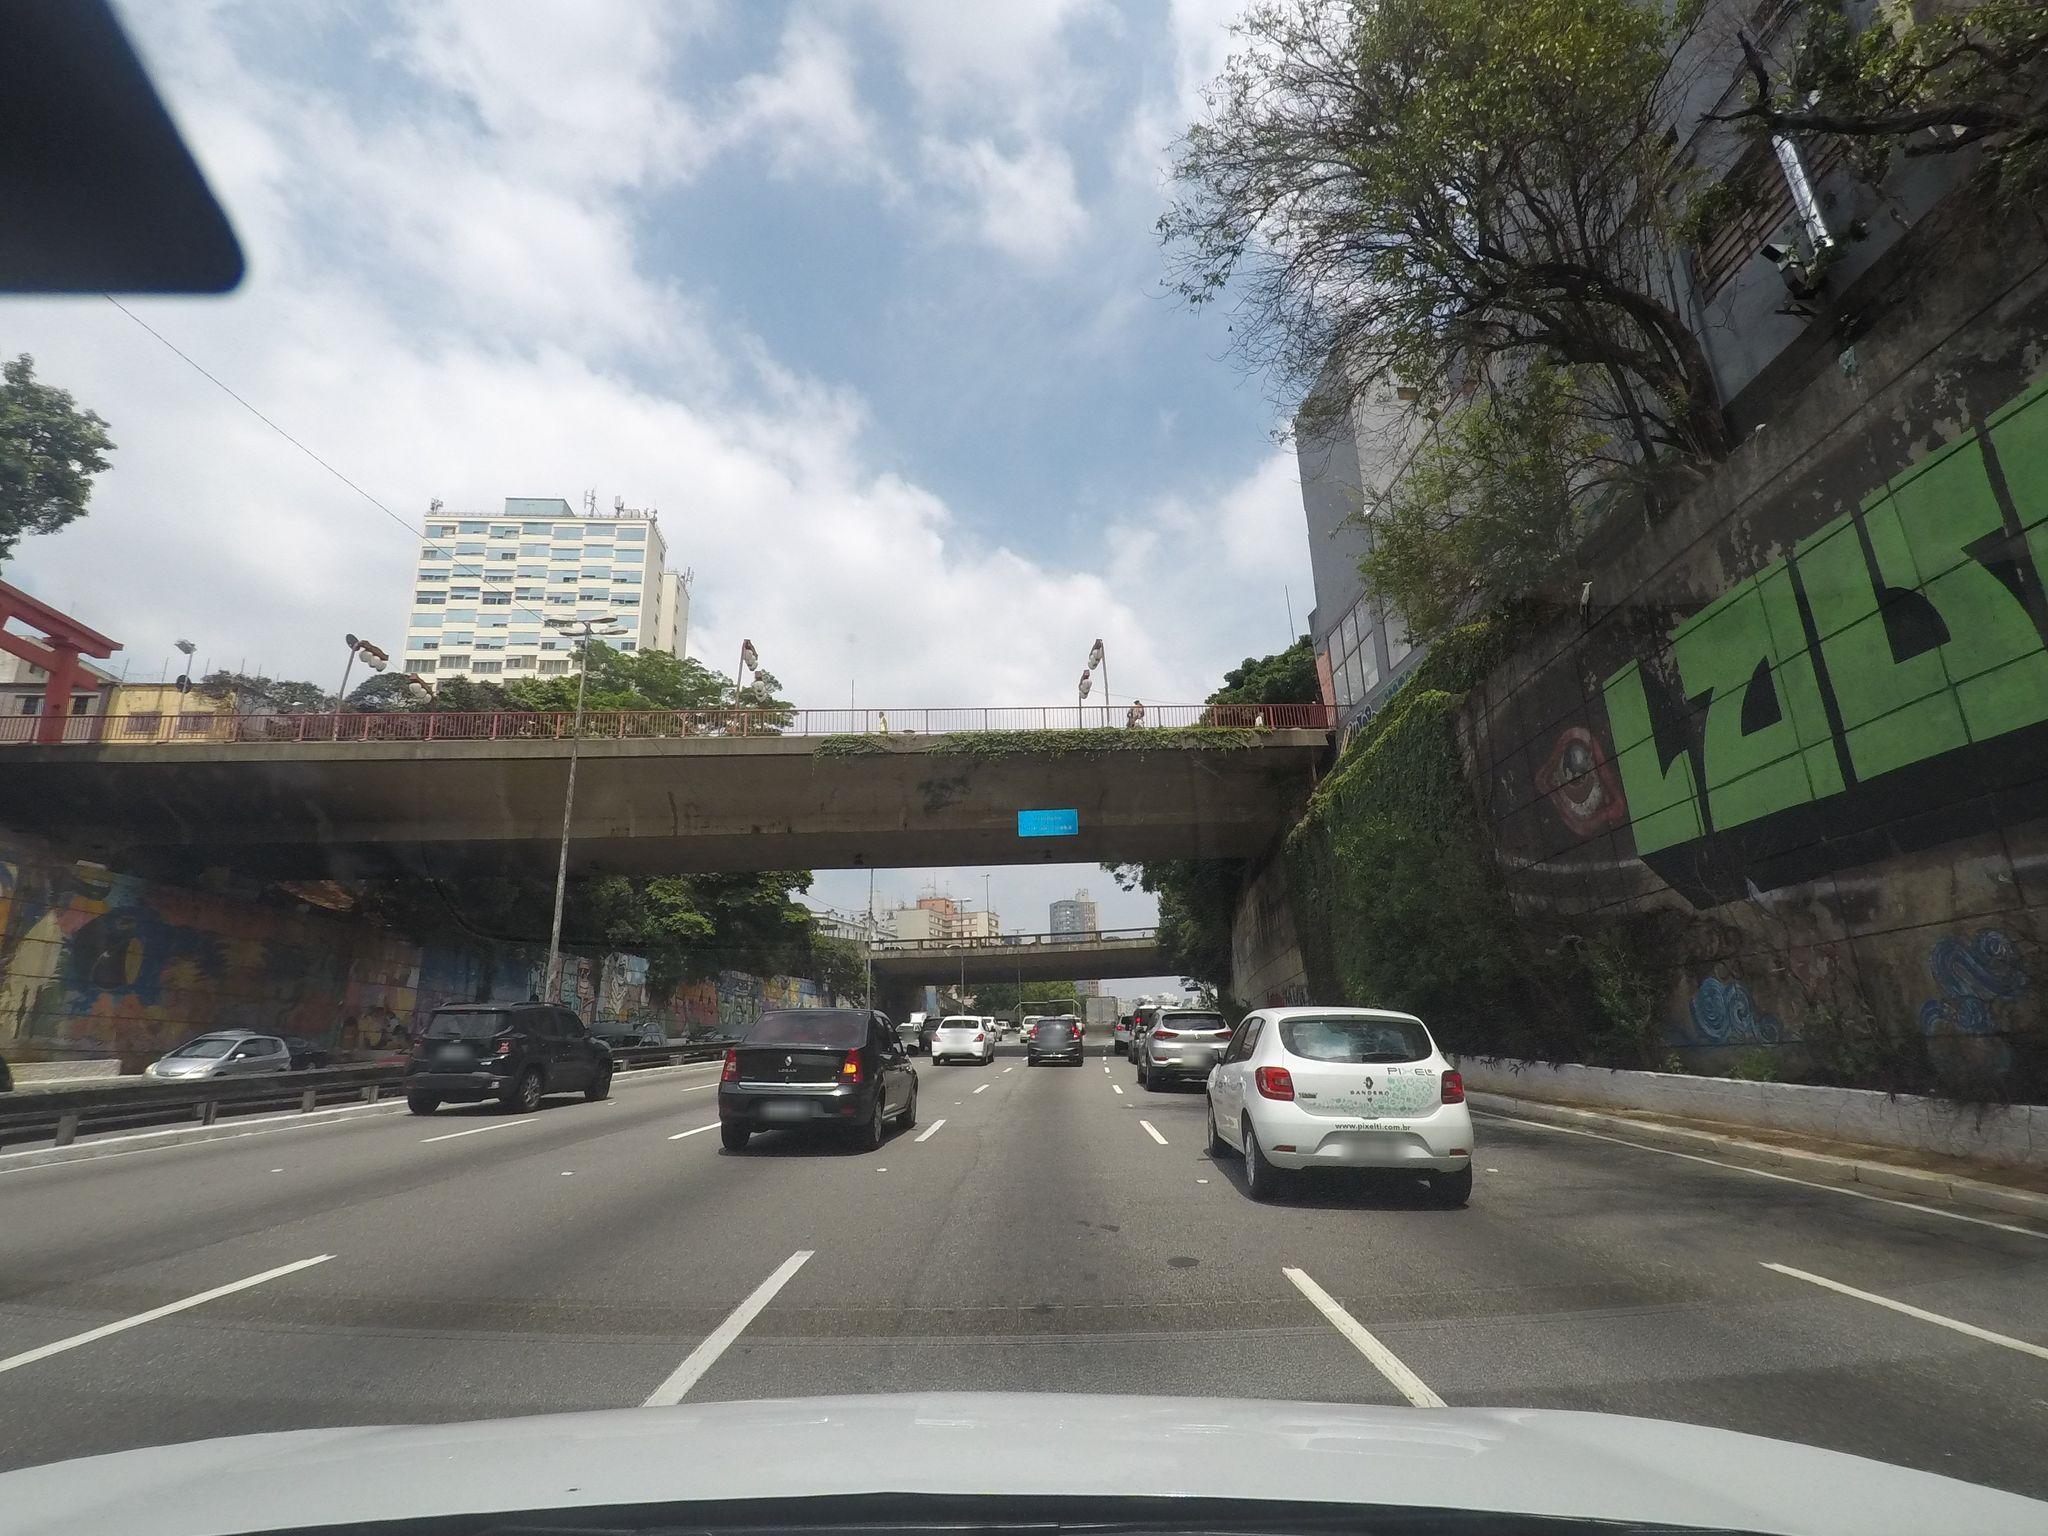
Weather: cloudy
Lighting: day
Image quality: good
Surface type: driving surface
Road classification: trunk
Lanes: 4, 6
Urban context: urban centre
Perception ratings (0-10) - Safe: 2.5, Lively: 5.45, Beautiful: 2.57, Boring: 1.47, Depressing: 1.67, Wealthy: 4.98